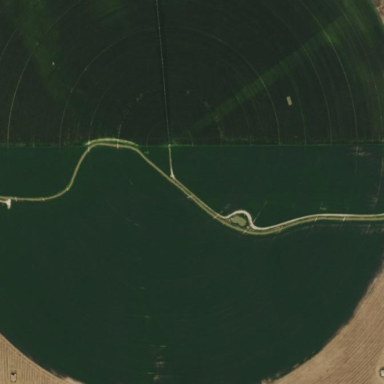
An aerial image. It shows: Farmland with pivot irrigation system.